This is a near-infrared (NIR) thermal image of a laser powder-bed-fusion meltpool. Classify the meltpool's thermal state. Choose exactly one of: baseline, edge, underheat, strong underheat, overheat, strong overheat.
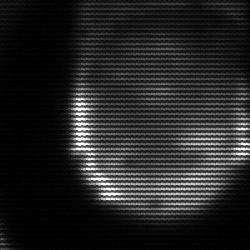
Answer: edge